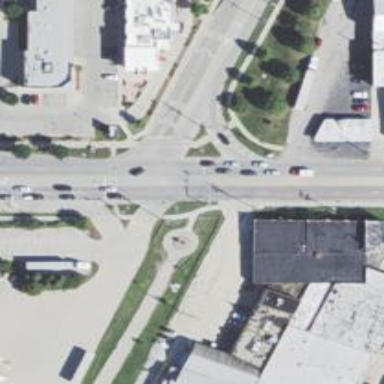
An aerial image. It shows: Footway located on traffic island.